Question: I implemented a code to represent a bar chart (as of picture). Now my problem is that I want to add $ sign to the values to represent the currencies. So that the values would be:
$0 ---- $500,000 ----- $1,000,000
Any idea?

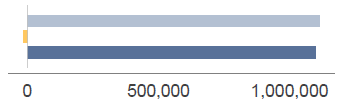
Answer: As shown <URL>':
'''
NumberFormat currency = NumberFormat.getCurrencyInstance();
NumberAxis domainAxis = (NumberAxis) plot.getDomainAxis();
domainAxis.setNumberFormatOverride(currency);
'''